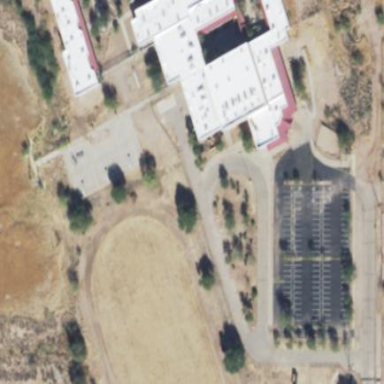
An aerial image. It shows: School.